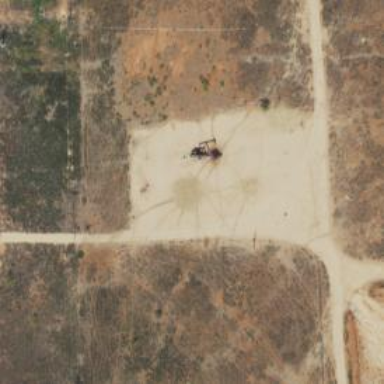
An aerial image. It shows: Petroleum well that is man-made.